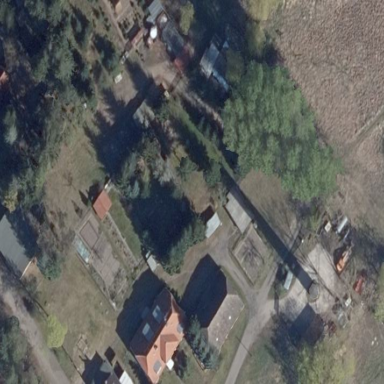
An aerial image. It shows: Farmyard area.